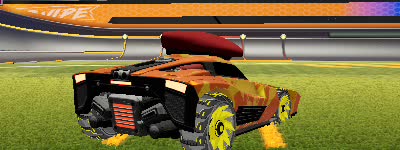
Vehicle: breakout